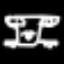
Label: frog